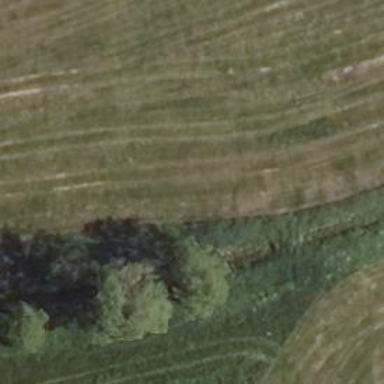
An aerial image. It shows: Row of trees in natural setting.